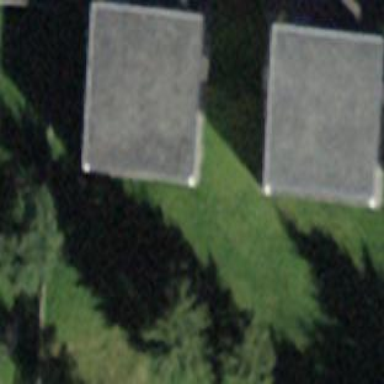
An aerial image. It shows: Building with flat roof.